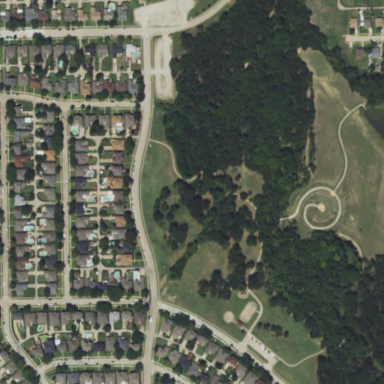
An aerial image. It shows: Park.